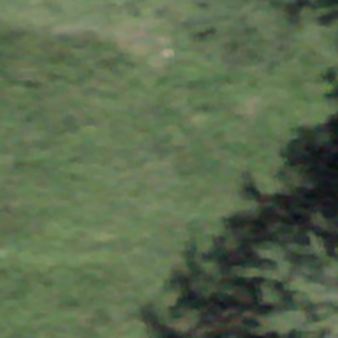
Label: other